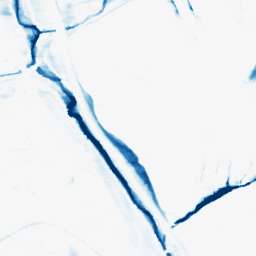
Category: morphological
Decomposition family: morphological_rect
Decomposition parameters: operation: closing
width: 20
height: 5
Upsampling method: bilinear
Upsampling parameters: scale: 8
Upsampling scale: 8